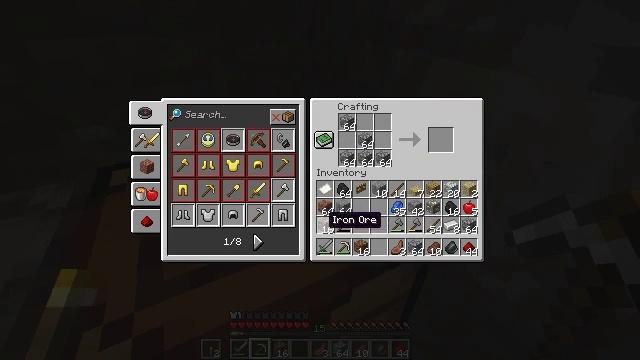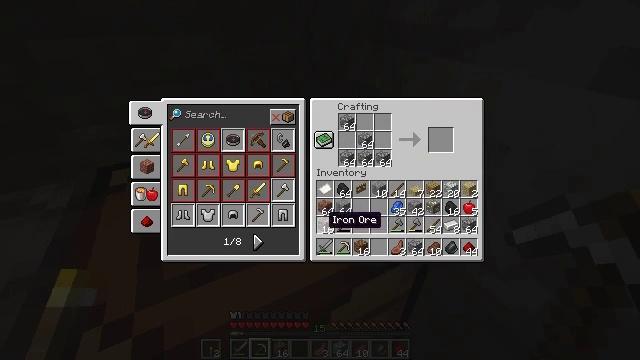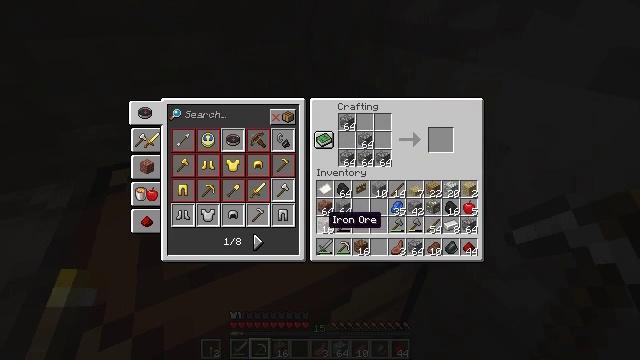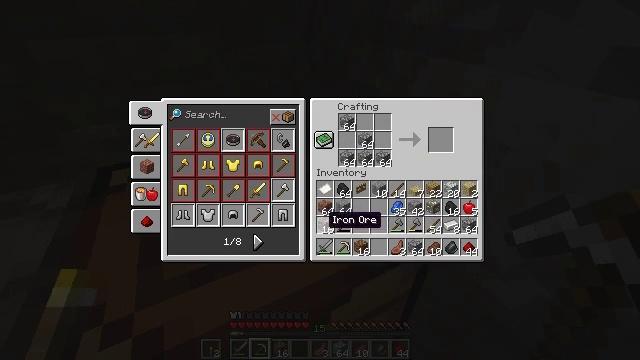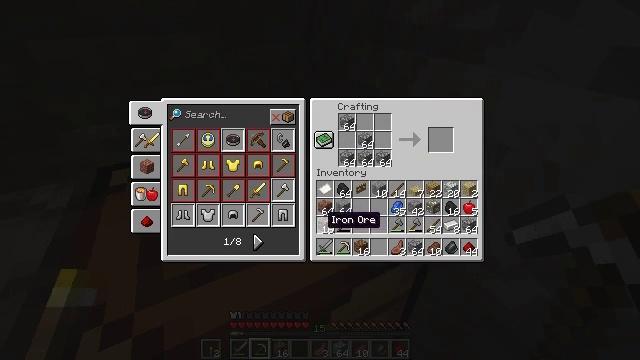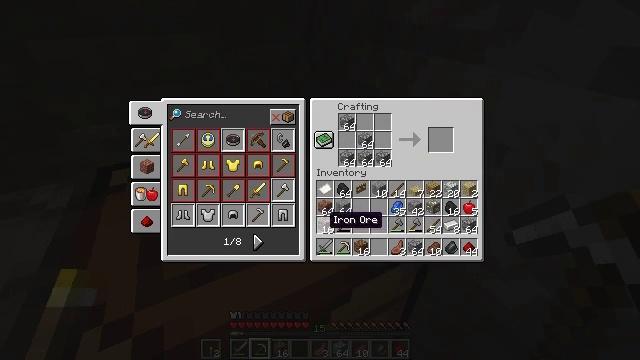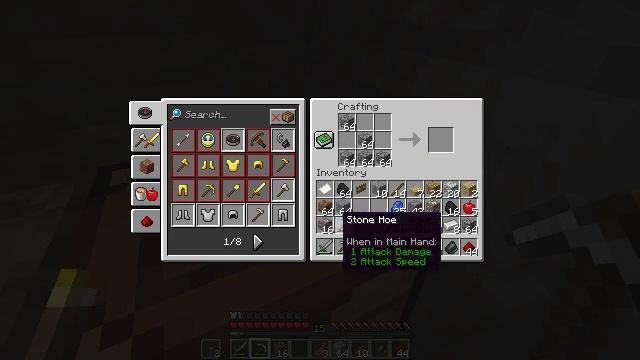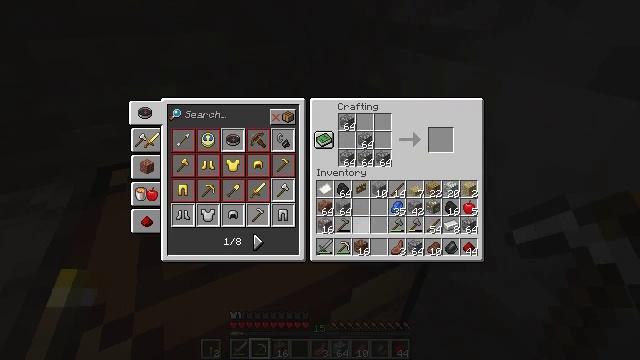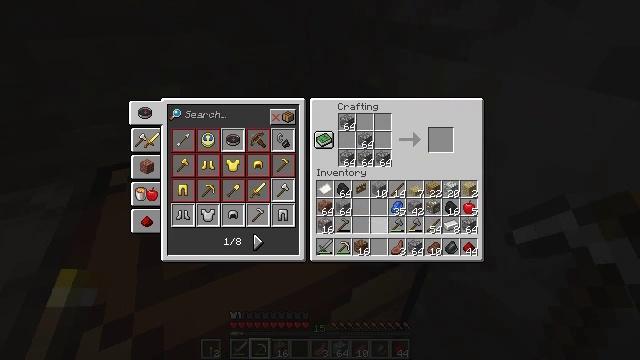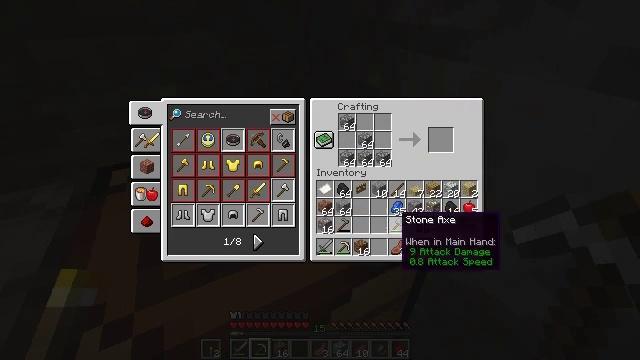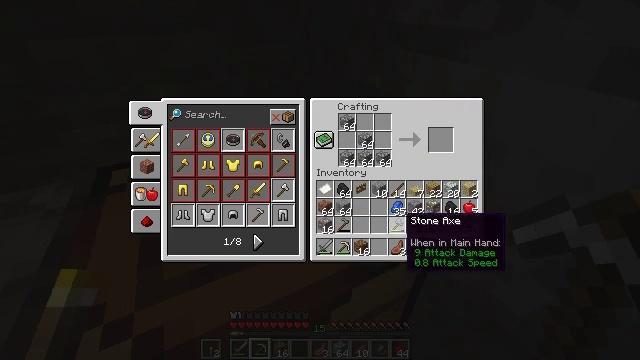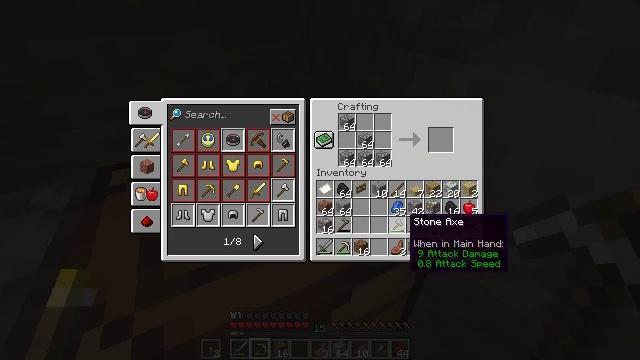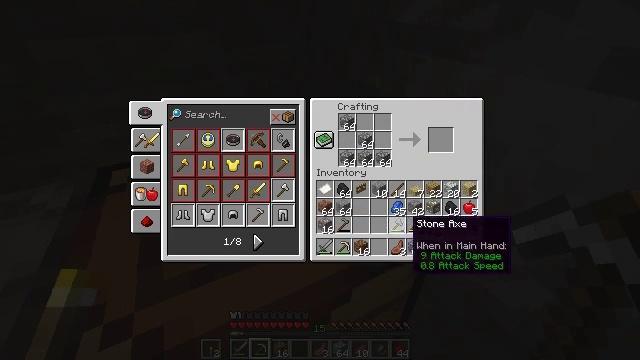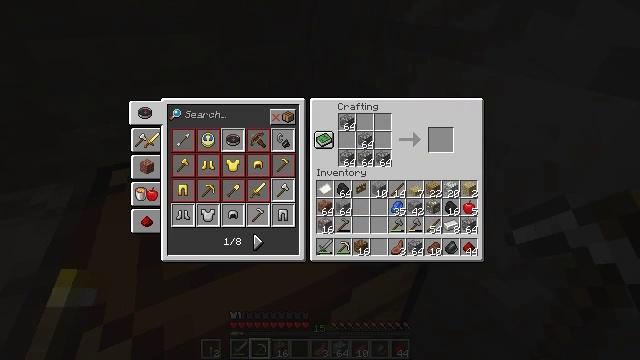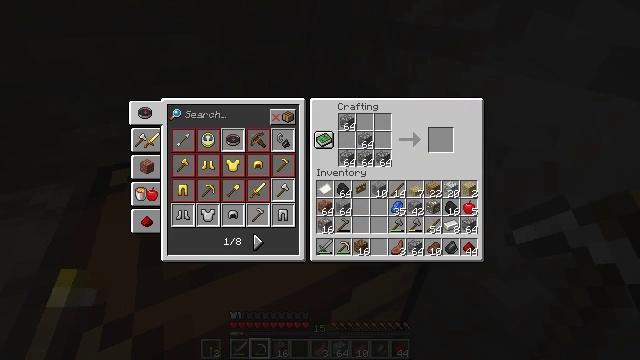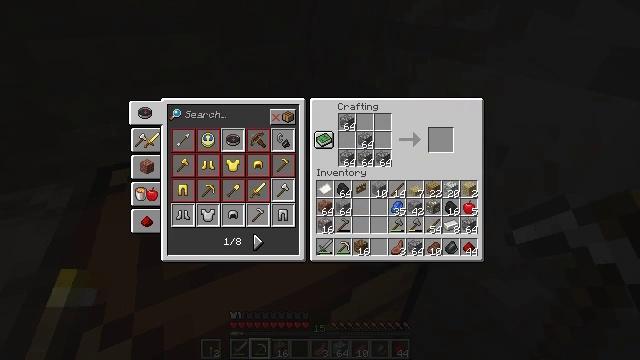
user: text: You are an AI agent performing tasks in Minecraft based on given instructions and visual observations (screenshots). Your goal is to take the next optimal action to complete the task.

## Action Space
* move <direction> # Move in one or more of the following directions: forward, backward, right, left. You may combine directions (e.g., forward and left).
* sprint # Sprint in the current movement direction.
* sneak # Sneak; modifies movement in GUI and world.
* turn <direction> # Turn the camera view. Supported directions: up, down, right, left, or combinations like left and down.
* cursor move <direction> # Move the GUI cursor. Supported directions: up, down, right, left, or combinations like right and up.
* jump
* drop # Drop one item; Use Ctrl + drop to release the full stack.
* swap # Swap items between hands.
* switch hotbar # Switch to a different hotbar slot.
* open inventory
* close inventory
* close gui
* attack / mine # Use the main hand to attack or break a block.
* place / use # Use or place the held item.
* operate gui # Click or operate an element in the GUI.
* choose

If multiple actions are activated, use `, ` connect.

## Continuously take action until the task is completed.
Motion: motion action
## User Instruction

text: Use cobblestone at the crafting table to make cobblestone stairs.
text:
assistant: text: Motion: no_op
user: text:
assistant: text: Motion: no_op
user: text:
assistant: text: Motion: no_op
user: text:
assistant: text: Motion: no_op
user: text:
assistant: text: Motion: no_op
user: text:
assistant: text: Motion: cursor move right
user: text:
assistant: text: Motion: cursor move right
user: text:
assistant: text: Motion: cursor move right
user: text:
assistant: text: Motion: cursor move right
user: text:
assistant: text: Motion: no_op
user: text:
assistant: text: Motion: no_op
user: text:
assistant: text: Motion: no_op
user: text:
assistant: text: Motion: no_op
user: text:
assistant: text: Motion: no_op
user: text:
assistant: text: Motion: no_op
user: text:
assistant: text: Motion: no_op
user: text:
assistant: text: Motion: no_op
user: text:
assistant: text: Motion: no_op
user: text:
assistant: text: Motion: no_op
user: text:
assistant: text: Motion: no_op
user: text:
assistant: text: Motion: no_op
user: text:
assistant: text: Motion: no_op
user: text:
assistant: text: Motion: no_op
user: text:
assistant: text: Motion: no_op
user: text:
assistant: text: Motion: operate gui
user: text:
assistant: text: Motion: operate gui
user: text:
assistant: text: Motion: operate gui
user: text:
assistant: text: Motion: no_op
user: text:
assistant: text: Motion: no_op
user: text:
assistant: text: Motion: no_op